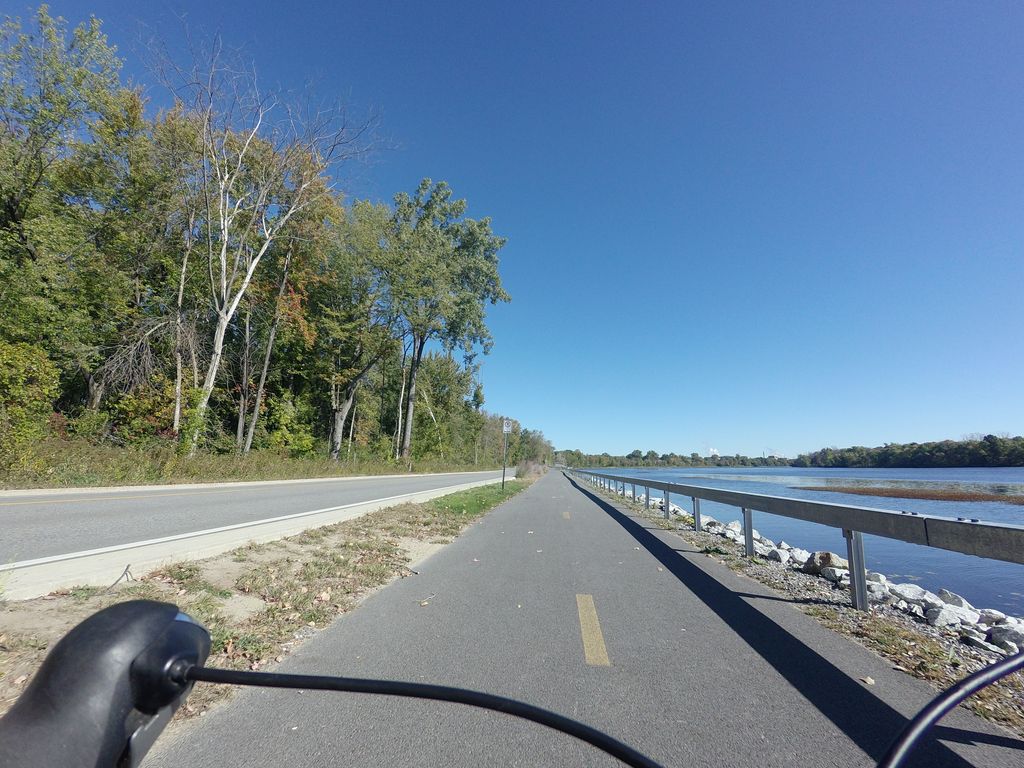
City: ottawa-gatineau